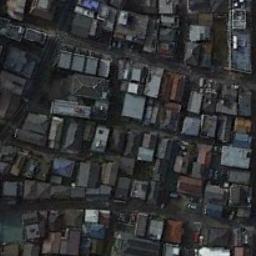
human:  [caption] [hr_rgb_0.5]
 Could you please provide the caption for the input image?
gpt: The color of the house is different .

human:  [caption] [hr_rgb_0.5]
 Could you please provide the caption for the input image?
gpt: The dense residential is next to the road .

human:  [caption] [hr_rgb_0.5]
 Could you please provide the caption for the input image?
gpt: In densely populated areas there are many roads and densely arranged houses of different sizes and shapes .

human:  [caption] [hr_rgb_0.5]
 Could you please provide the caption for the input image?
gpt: A dense residential area with lots of houses with lawns .

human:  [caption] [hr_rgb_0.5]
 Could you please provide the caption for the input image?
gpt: There are buildings of different colors on a dense residential area .